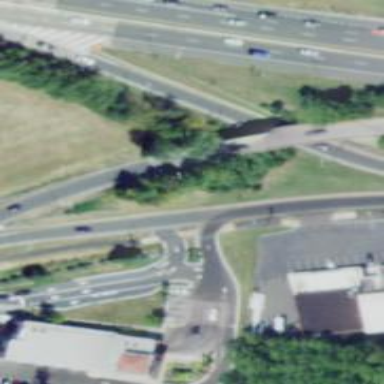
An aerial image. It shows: Trunk link highway.